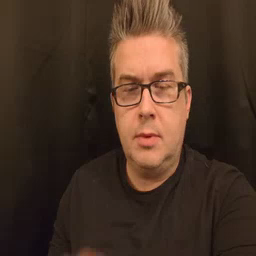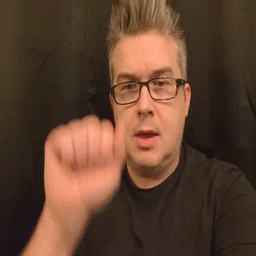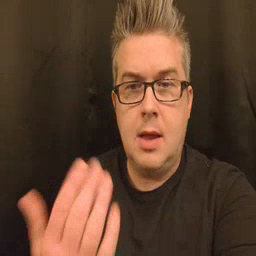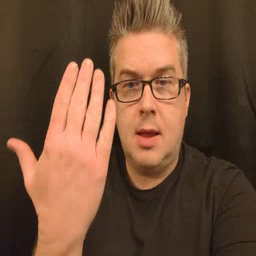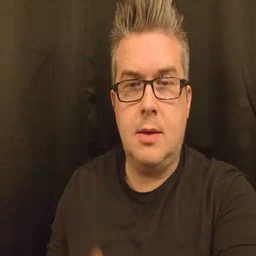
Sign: mitten